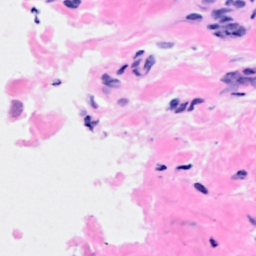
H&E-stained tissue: Breast